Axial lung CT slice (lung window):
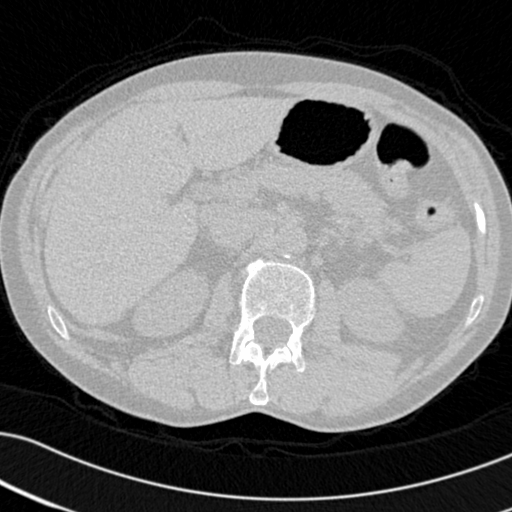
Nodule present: no